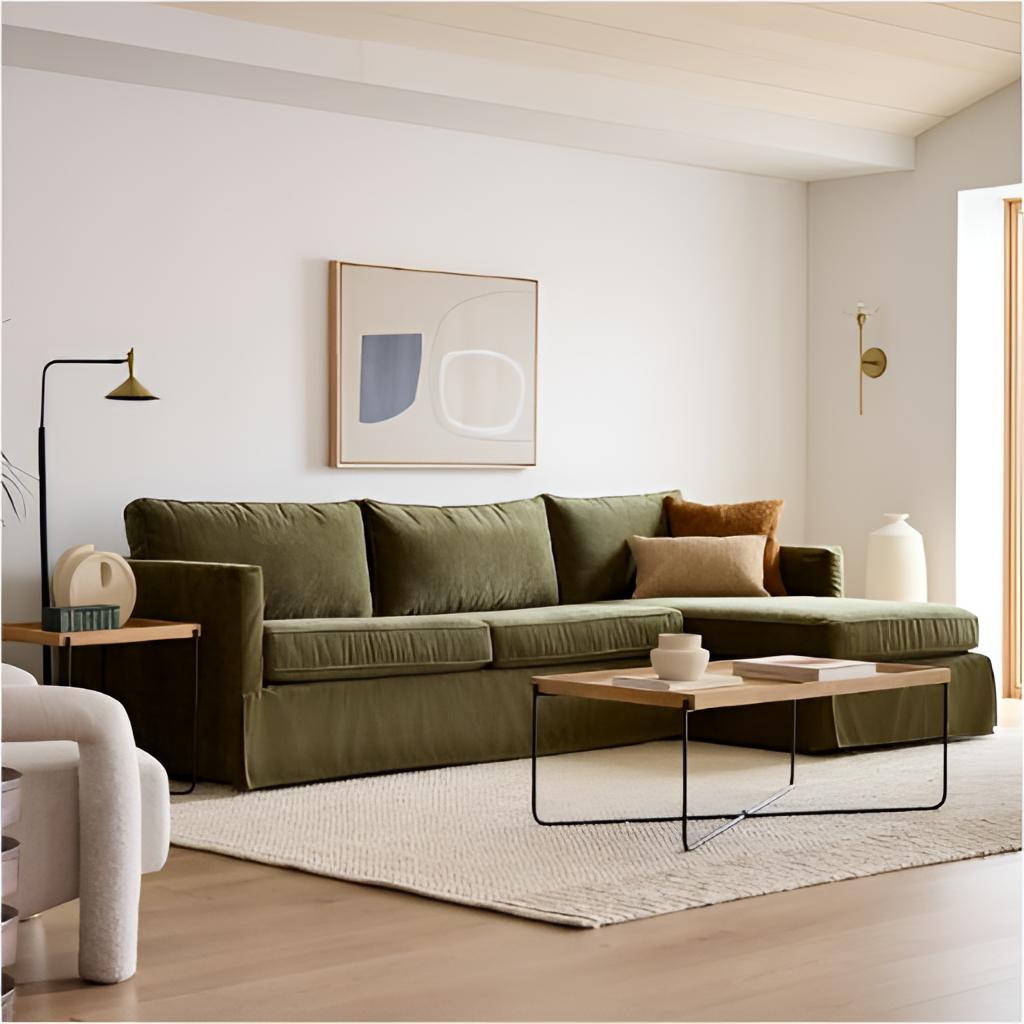
velvet sectional sofa, living room, wood flooring, with plank pattern, contemporary, white paint wallpaper, with solid pattern